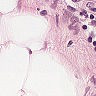
Metastatic tissue present: no